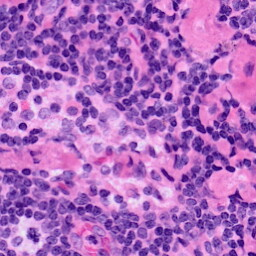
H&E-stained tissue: LymphNode